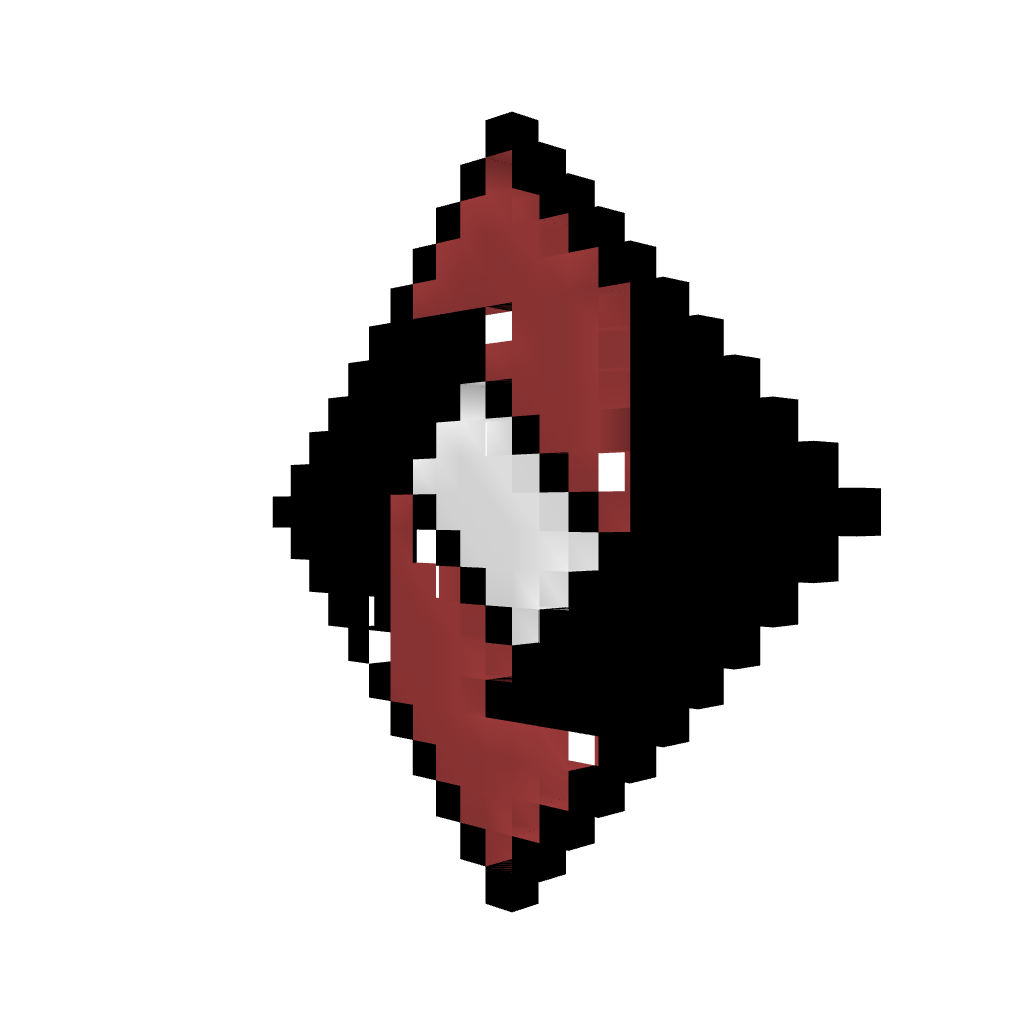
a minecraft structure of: SirAaronII's Logo bad low quality